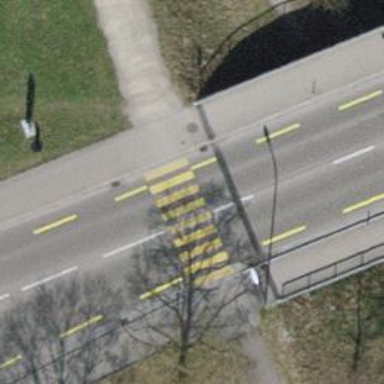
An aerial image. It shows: Secondary road with asphalt surface. It has separate cycle lane and sidewalk.